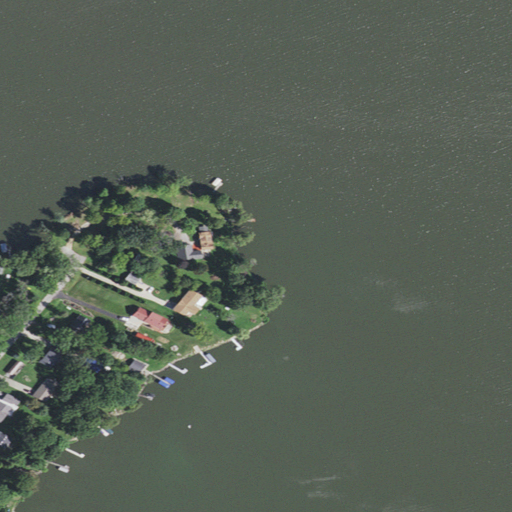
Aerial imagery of cape in Wisconsin named Stone Quarry Point containing open water, low intensity development, evergreen forest, pasture, herbaceous wetlands, and open development